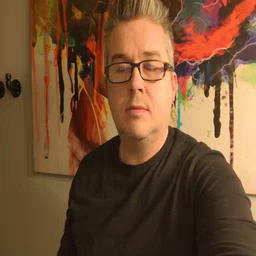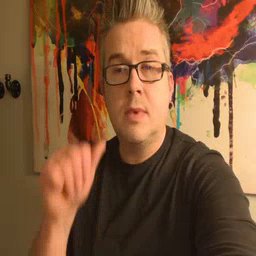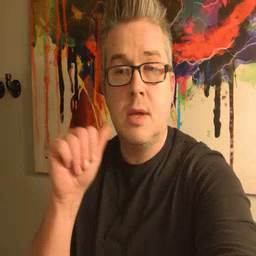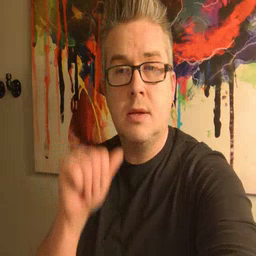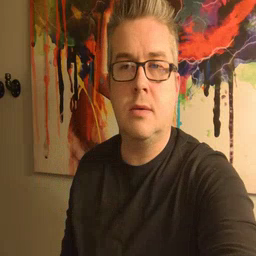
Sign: aunt